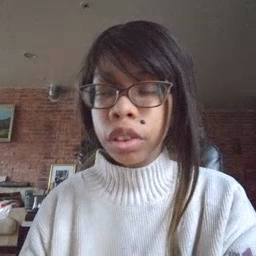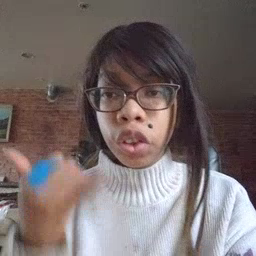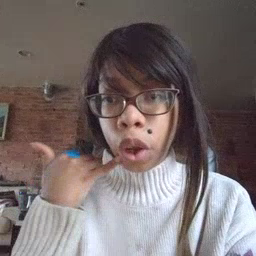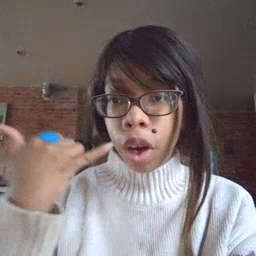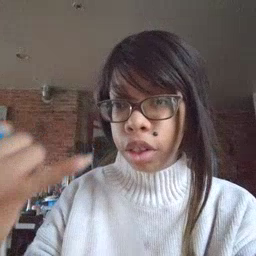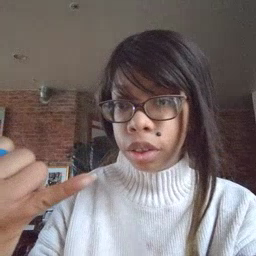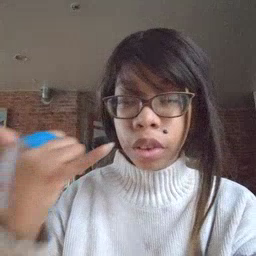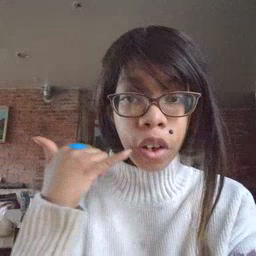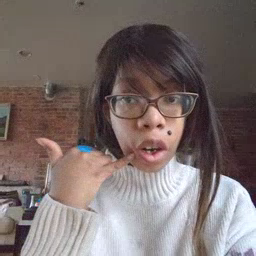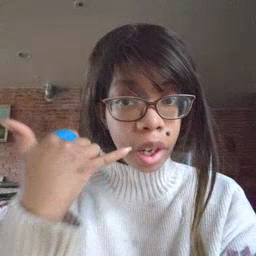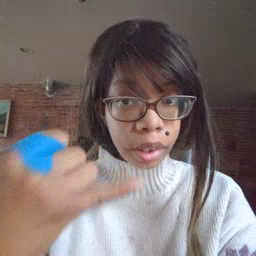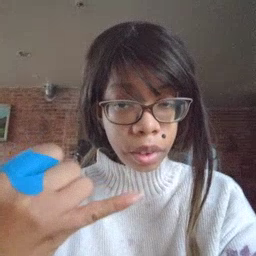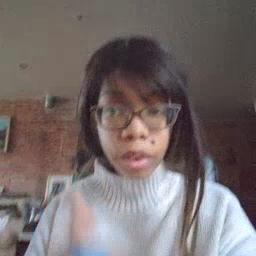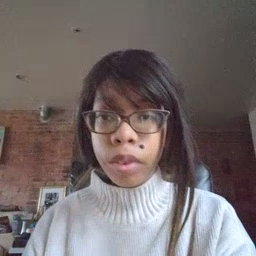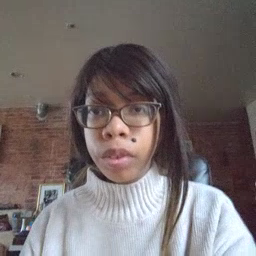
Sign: callonphone